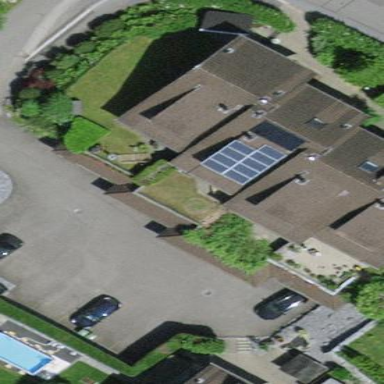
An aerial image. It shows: Terrace building.